Interaction volume radius: 5 \u00c5
Interaction volume height: 35 \u00c5
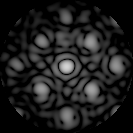
Disorder parameter: 0.3588